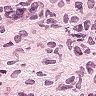
Metastatic tissue present: no